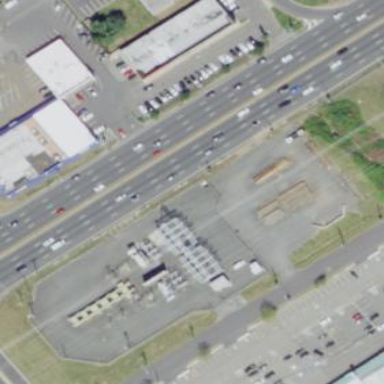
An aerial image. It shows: Distribution level substation with fence around it.